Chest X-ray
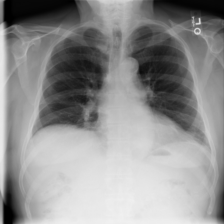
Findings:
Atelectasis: negative
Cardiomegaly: negative
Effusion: negative
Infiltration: negative
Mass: negative
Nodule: negative
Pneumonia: negative
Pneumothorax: negative
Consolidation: negative
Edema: negative
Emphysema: negative
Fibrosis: positive
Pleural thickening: negative
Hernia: negative